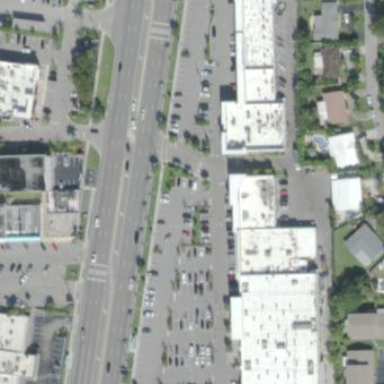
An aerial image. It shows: Retail area.